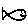
Label: fish